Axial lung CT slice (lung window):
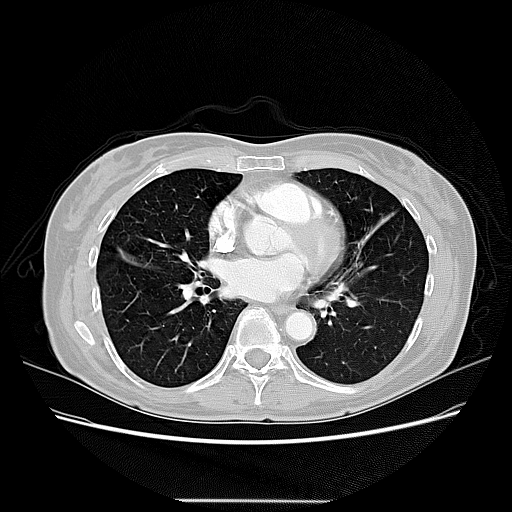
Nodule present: no